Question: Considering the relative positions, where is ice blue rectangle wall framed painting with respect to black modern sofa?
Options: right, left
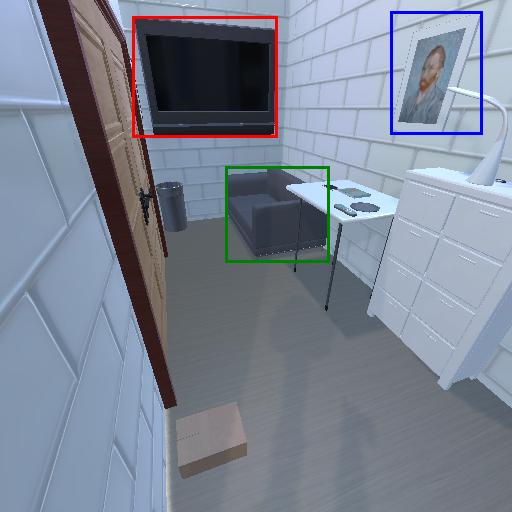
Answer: right